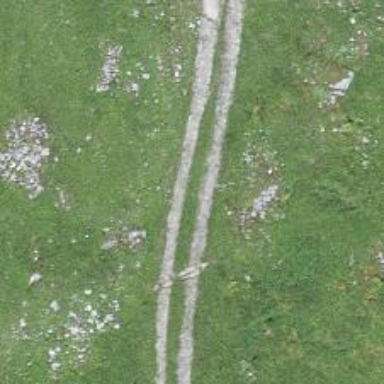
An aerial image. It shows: Compacted track with grade4 tracktype.